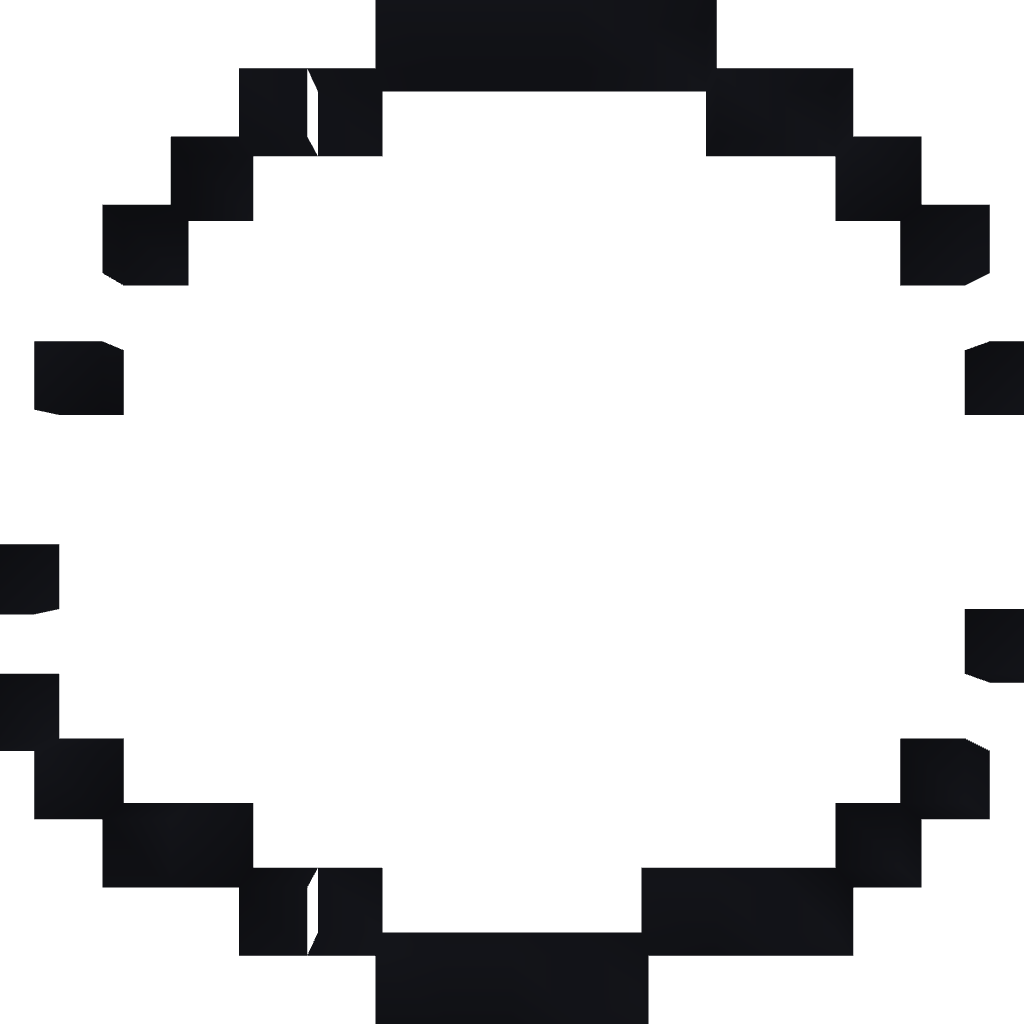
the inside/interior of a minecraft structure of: BuuHuu! 8-Bit Style